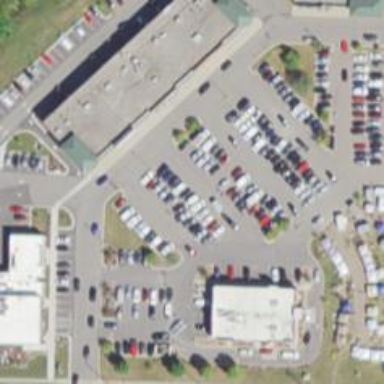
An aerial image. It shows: Parking area with asphalt surface.